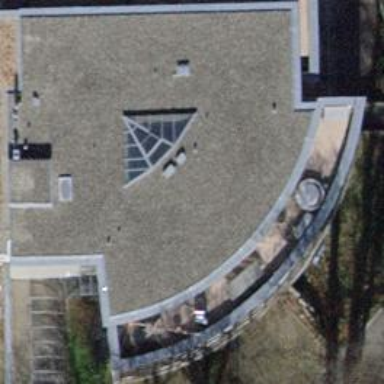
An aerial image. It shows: Flat-roofed office building.